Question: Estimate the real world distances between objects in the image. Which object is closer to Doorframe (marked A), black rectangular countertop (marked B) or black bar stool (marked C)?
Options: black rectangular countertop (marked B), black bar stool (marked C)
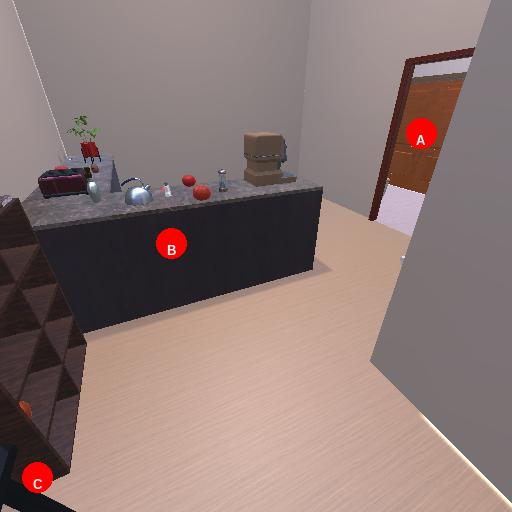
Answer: black rectangular countertop (marked B)